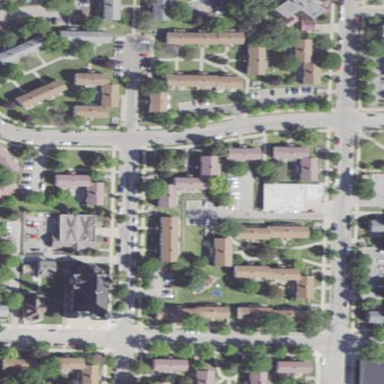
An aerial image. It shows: Residential area with apartments.